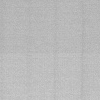
Atmospheric dust classification: dusty